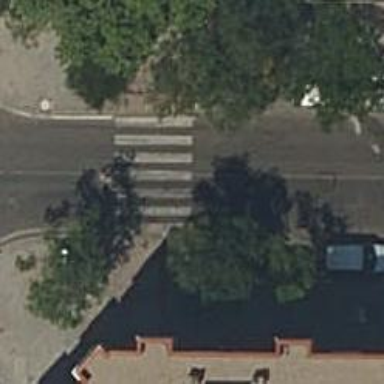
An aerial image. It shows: Zebra crossing on the road.